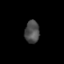
Tissue: prostate
Cell type: Myeloid cells
Senescence score: 0.1998
Nuclear area (px): 326
Mean DAPI intensity: 75.982